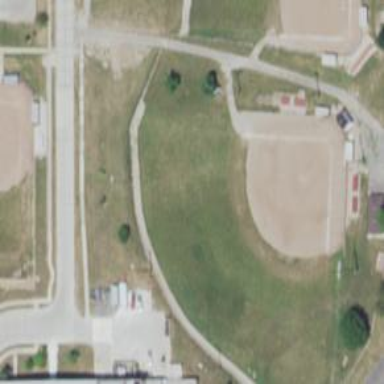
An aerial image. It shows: Baseball pitch for leisure land.